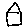
Label: house